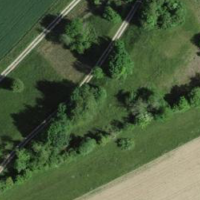
EUNIS habitat code: 25
Species observed at this site:
Chorthippus brunneus